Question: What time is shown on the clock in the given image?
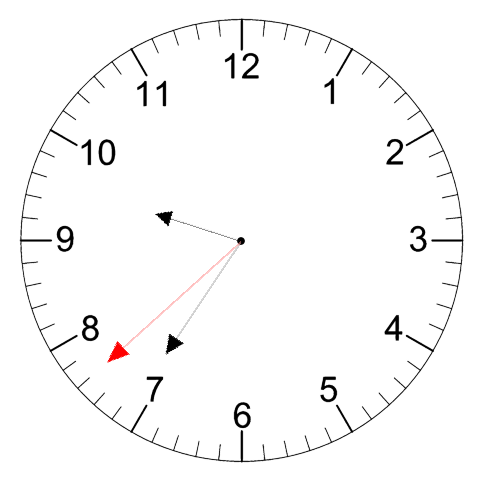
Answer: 09:35:38